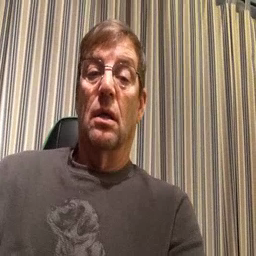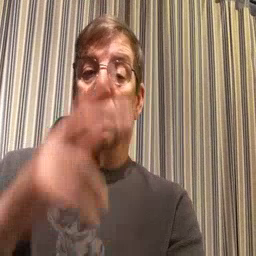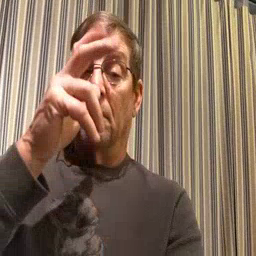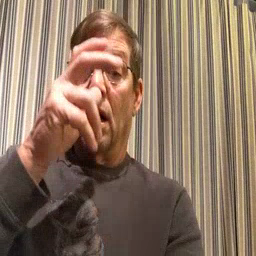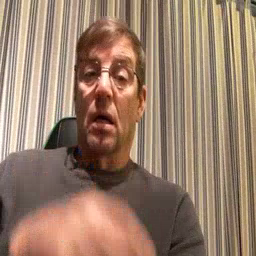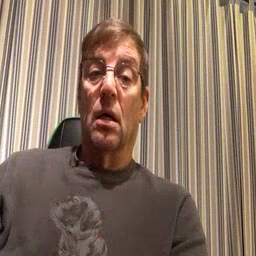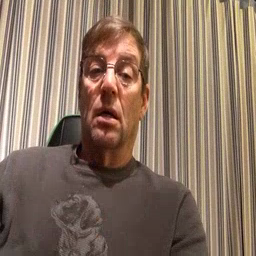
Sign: bug